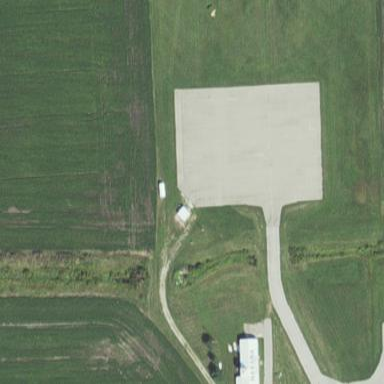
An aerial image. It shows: Apron area at the airport with paved surface.